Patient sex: M
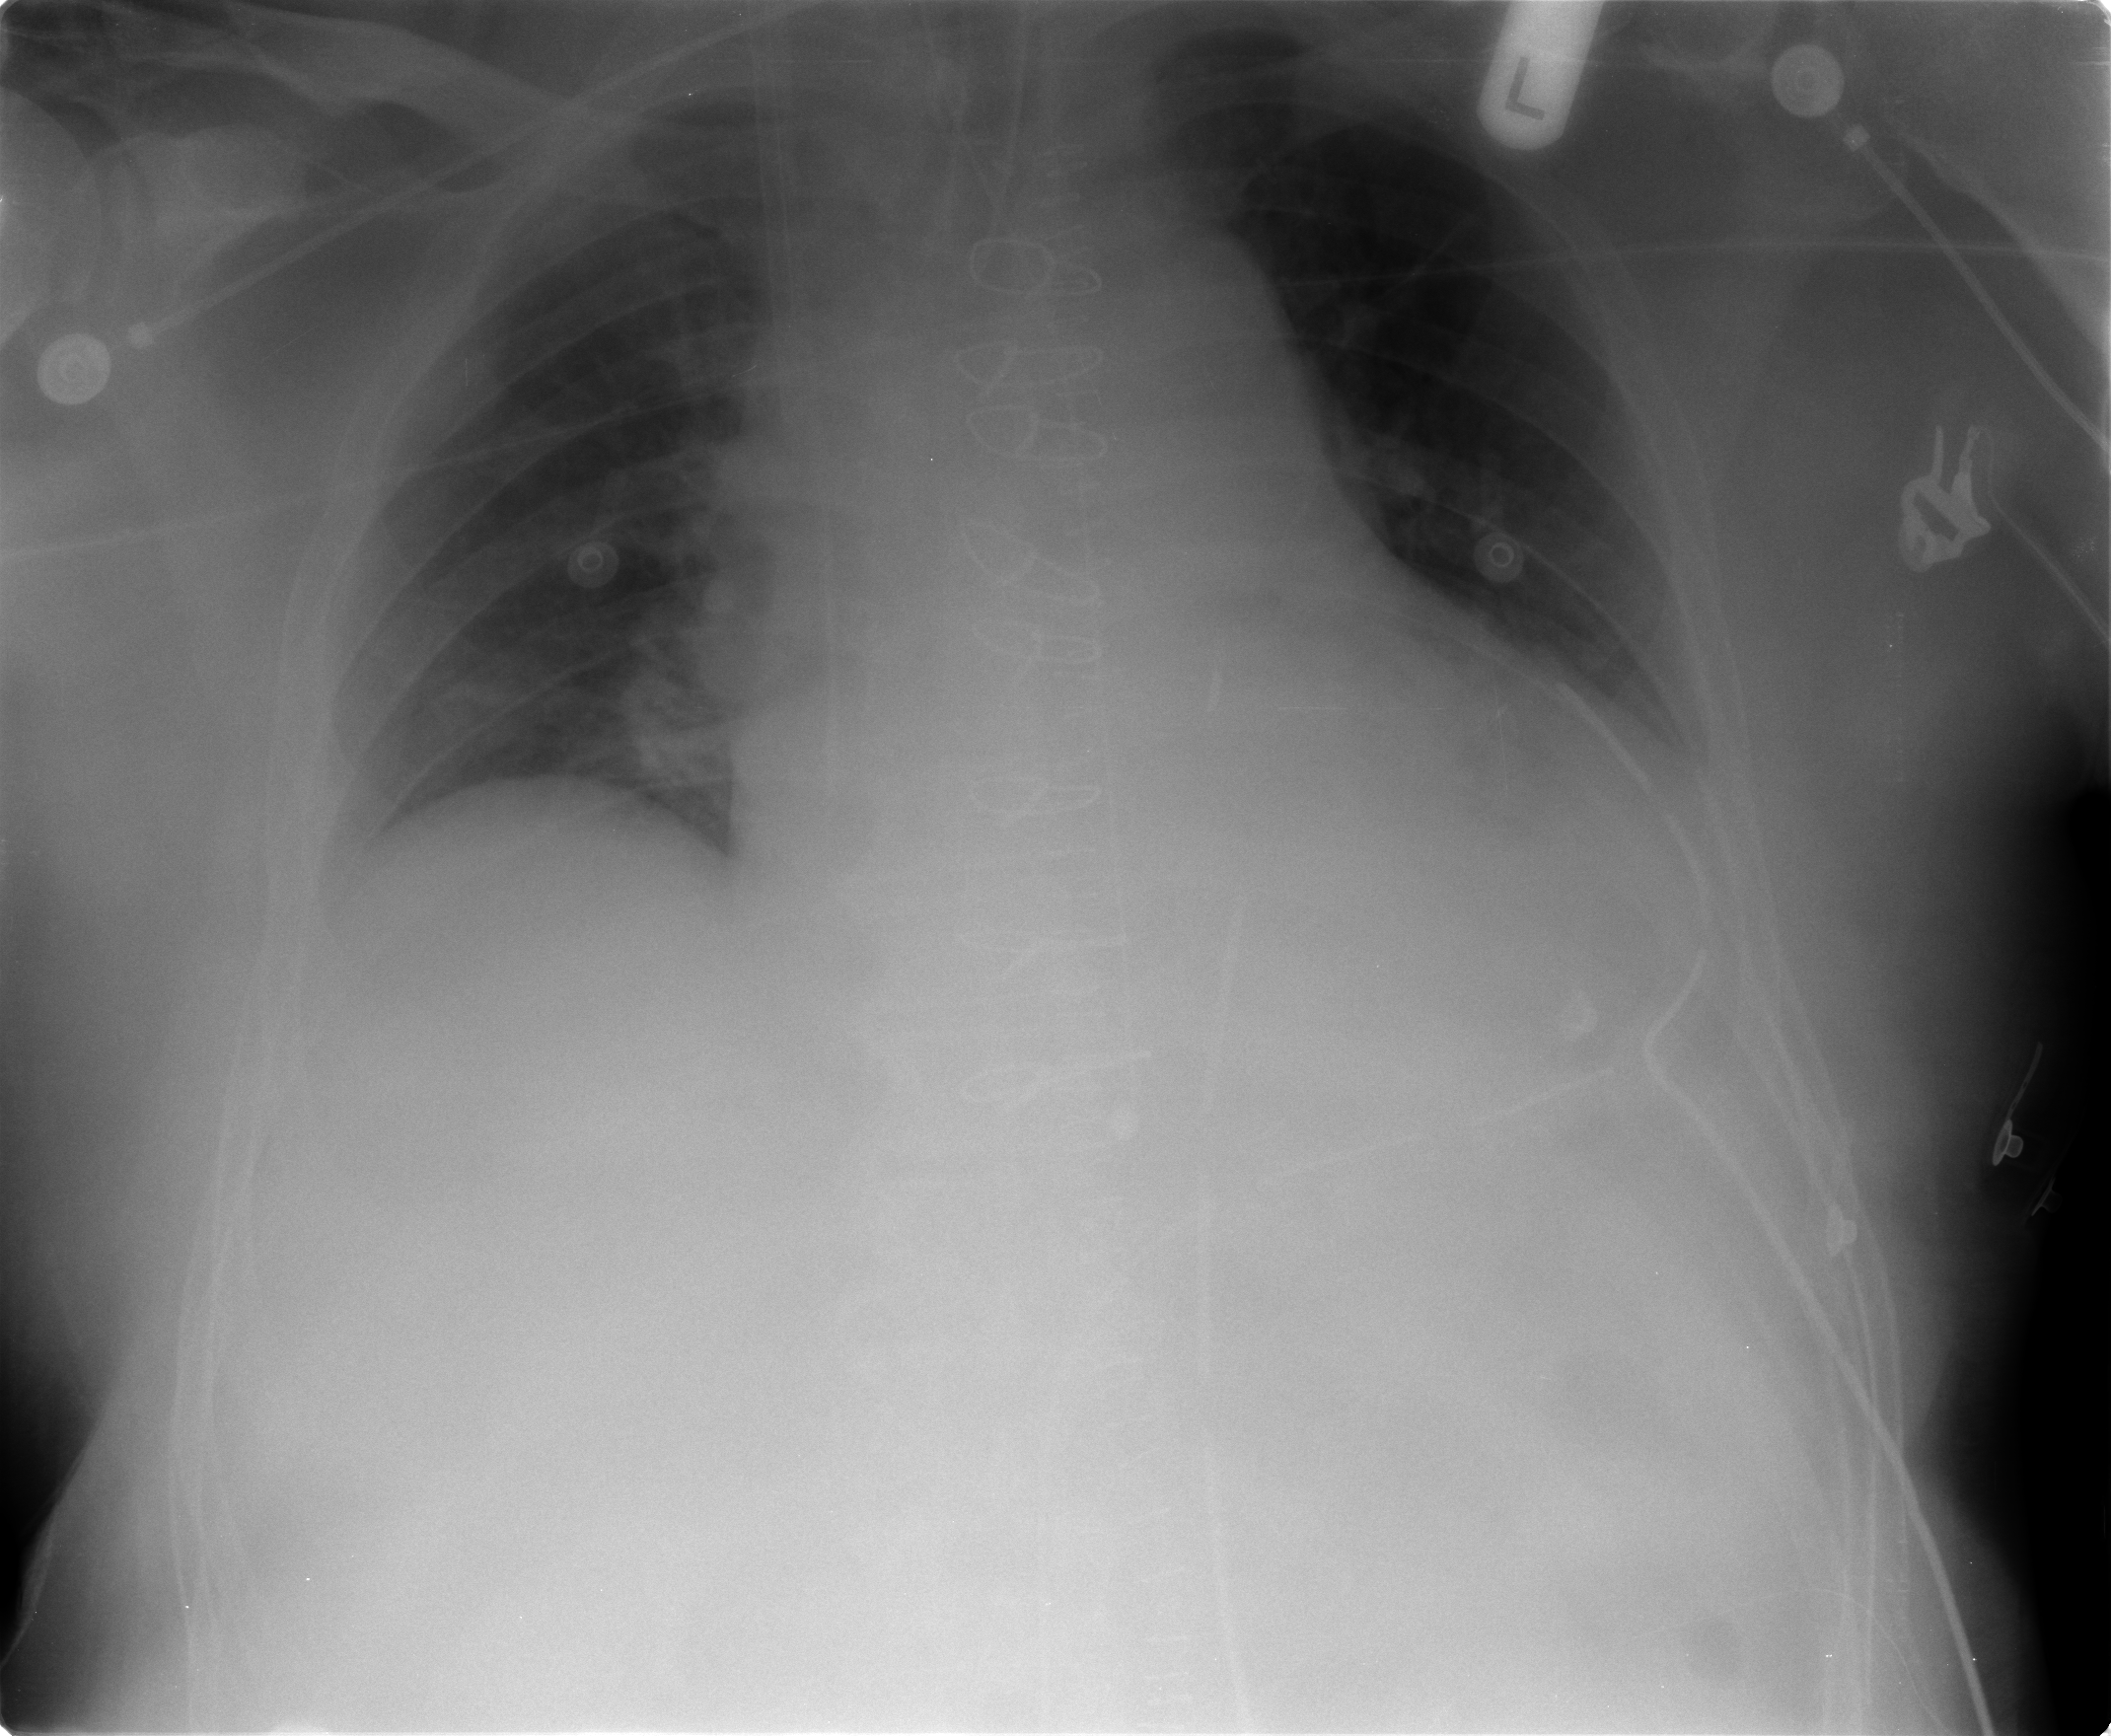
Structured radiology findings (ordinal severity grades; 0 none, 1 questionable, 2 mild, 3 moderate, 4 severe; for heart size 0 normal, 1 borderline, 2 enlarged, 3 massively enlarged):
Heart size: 2
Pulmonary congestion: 0
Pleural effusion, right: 0
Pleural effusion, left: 2
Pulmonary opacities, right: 0
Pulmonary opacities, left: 0
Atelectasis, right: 2
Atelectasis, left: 2